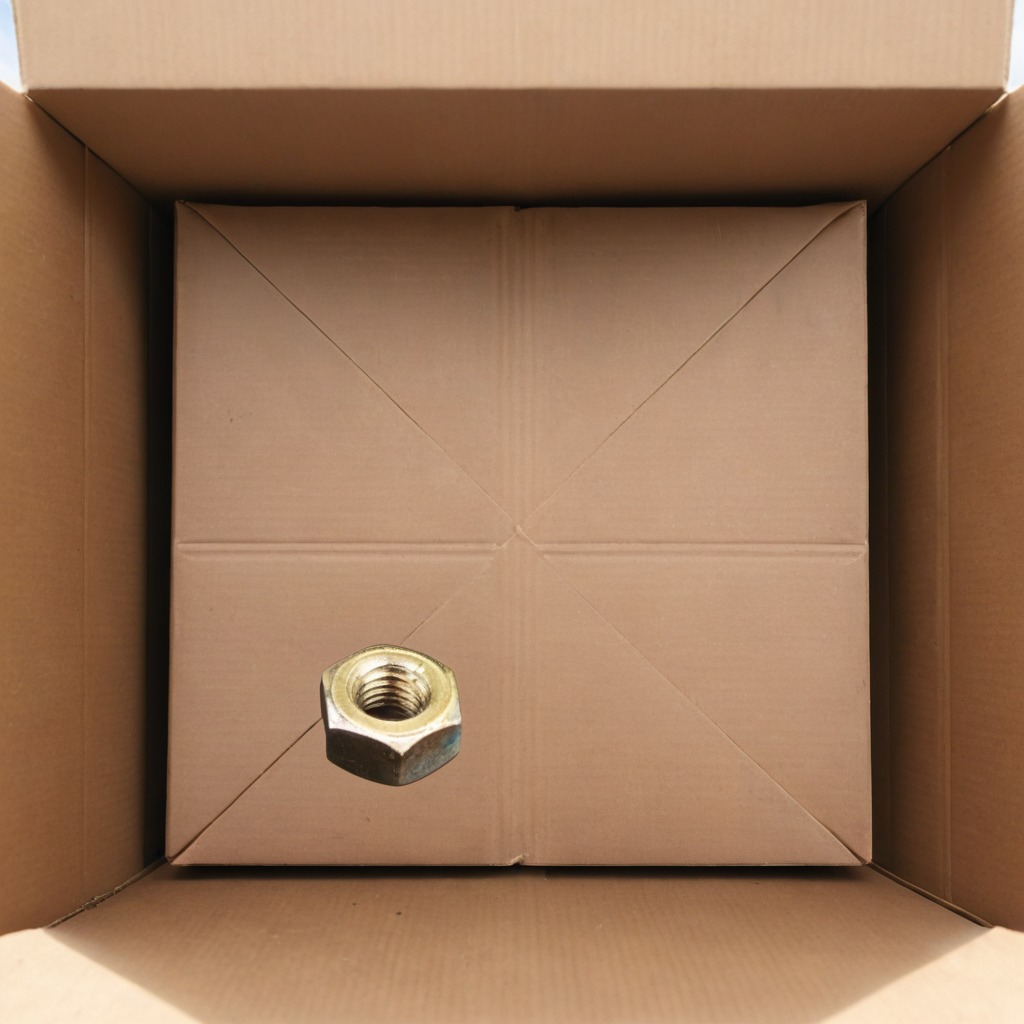
A metal nut lies on a clean dry cardboard box surface in an outdoor workshop during daytime bright natural light soft shadows slightly creased but